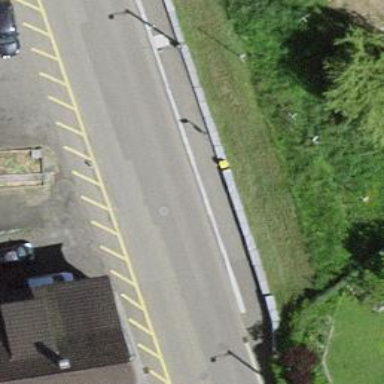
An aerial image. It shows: Post box is visible.